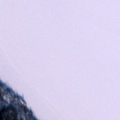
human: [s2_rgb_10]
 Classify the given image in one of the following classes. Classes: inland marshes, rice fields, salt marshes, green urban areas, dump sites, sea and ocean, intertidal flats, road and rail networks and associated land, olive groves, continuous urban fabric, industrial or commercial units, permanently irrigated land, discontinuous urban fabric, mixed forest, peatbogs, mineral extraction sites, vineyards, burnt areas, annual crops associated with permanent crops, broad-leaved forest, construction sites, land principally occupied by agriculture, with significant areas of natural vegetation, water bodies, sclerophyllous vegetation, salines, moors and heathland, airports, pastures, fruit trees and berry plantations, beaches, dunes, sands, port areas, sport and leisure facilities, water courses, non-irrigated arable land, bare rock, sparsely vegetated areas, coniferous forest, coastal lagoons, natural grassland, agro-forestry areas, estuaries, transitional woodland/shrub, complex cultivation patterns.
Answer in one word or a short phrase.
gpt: mixed forest, transitional woodland/shrub, water bodies